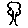
Label: tree